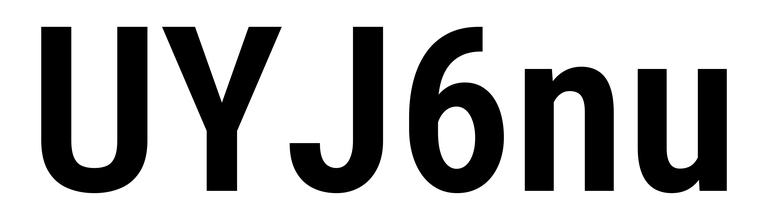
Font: Roboto_Condensed_SemiBold